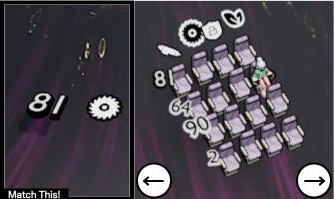
Task: seats
Answer: no